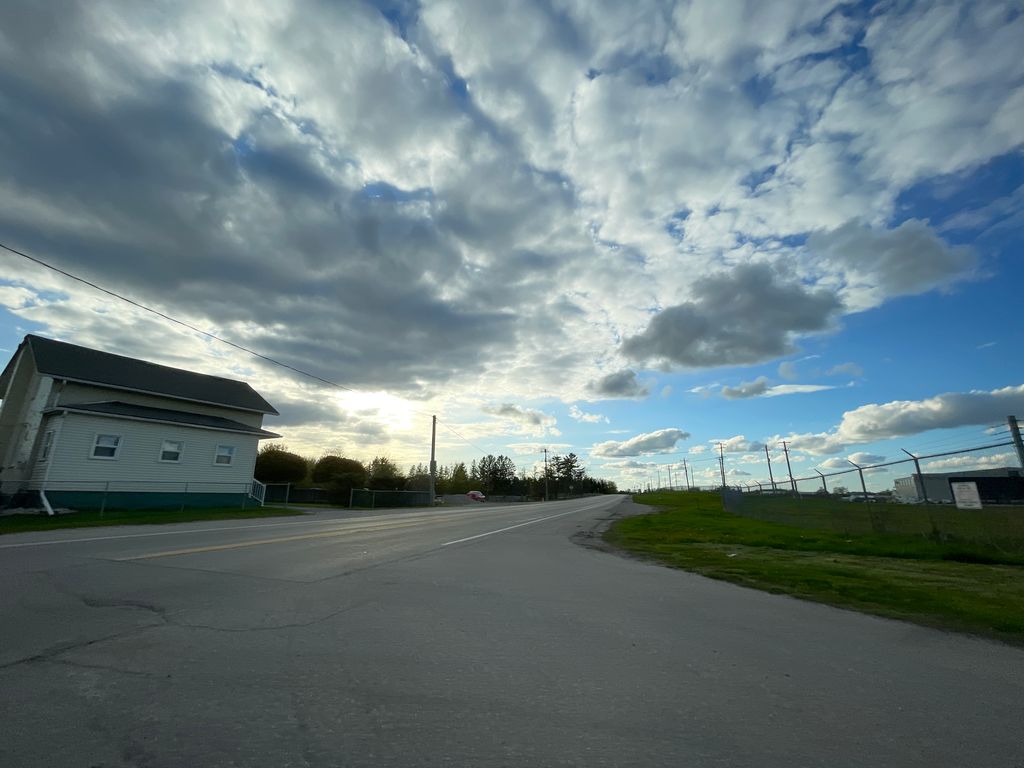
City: kitchener-waterloo